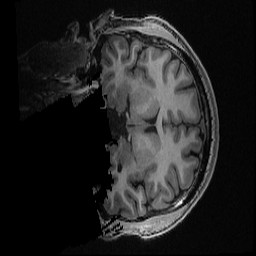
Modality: T1w
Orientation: coronal
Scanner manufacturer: ge
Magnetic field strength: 3 T
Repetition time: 0.008164 s
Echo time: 0.003184 s